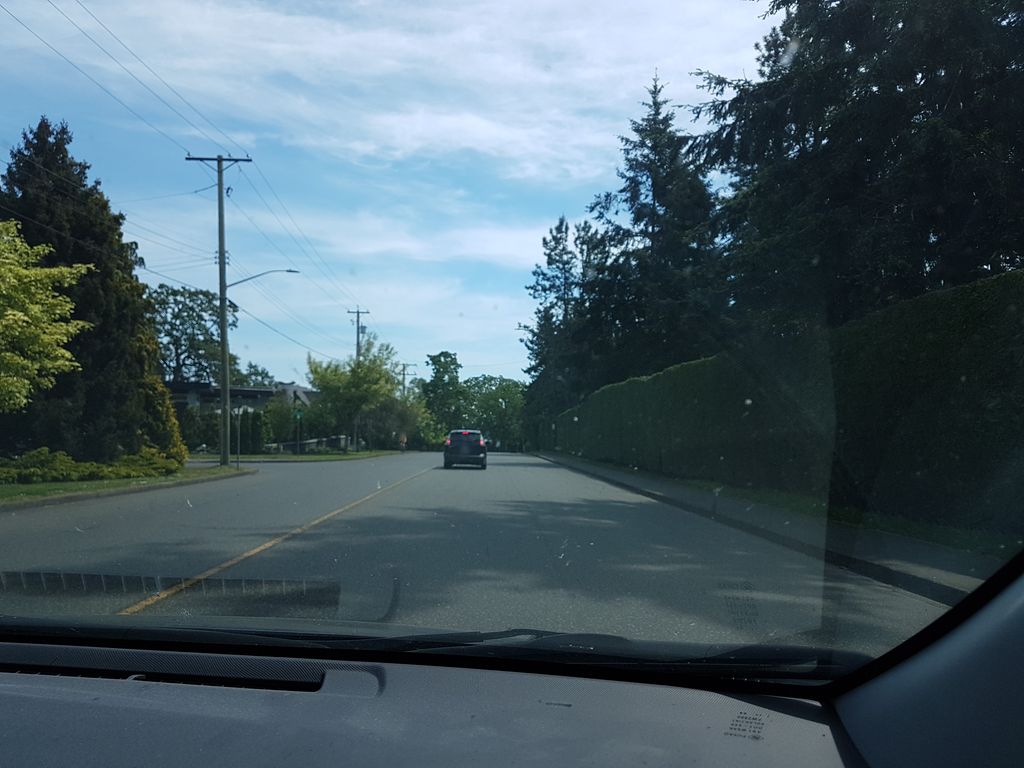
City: victoria